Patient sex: M
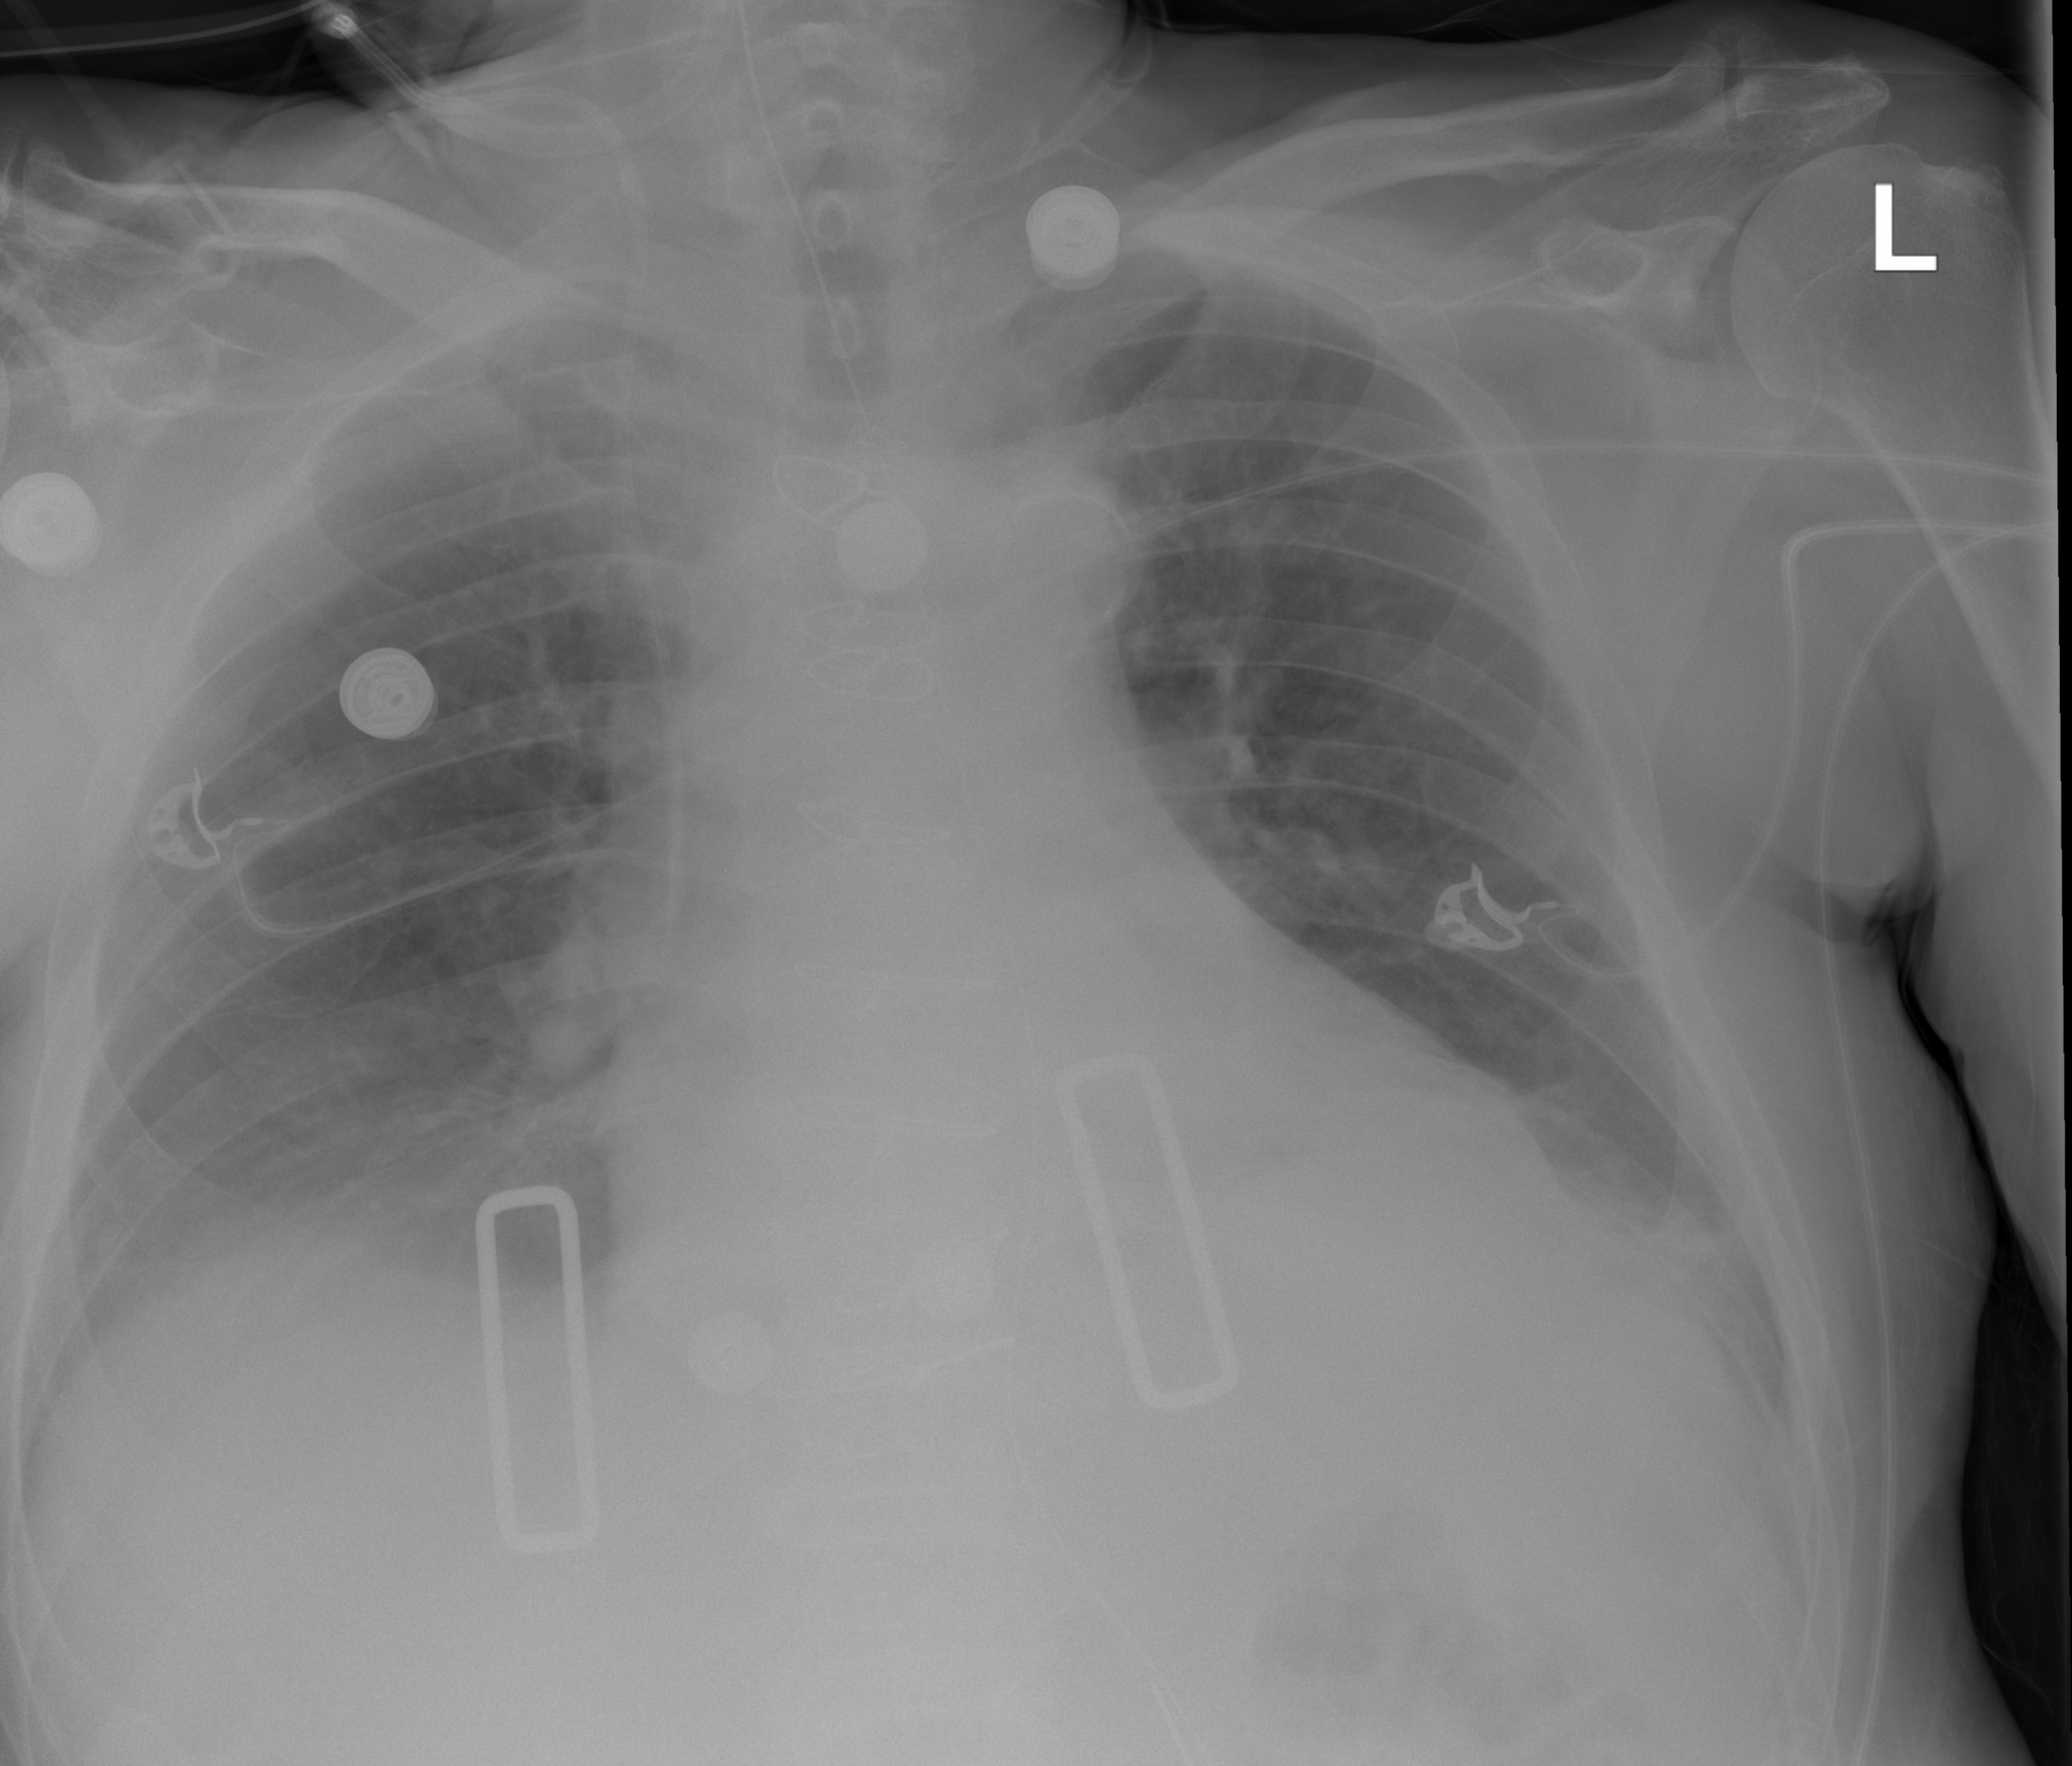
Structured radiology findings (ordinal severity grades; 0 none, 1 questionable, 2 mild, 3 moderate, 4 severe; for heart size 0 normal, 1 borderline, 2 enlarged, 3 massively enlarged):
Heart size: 2
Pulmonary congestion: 0
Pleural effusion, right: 2
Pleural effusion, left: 1
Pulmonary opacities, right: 0
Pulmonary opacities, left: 0
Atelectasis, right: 2
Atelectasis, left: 2